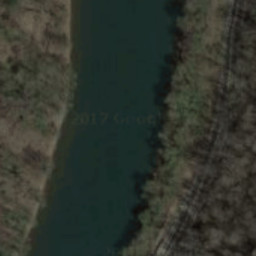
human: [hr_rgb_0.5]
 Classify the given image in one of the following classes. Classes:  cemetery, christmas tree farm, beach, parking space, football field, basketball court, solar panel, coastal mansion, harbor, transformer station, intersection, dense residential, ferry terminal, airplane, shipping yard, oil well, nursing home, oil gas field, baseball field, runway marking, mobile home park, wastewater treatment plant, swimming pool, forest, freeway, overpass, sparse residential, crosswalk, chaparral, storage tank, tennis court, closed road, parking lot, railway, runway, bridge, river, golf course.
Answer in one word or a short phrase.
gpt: river